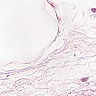
Metastatic tissue present: no